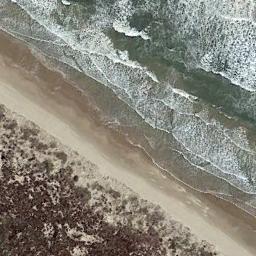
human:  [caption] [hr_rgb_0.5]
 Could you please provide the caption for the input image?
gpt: Light-colored sandy beaches with dark brown vegetation and waves .

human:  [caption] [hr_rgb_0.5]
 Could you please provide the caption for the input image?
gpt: There are some people on the beach .

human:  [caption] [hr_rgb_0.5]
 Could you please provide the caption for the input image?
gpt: The beach with khaki sand and some plants on the beach .

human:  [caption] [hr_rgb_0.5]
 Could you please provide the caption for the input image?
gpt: The beach is made up of deep blue seawater and a coast with sparse green plants .

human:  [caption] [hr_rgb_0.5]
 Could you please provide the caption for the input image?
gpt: There are water marks on the beach .